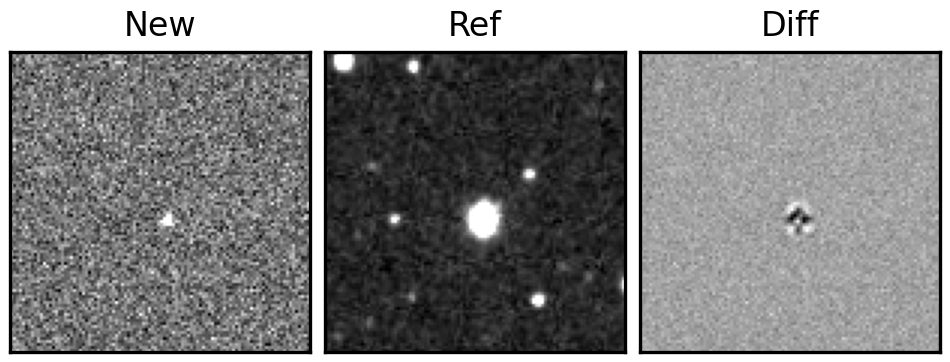
Label: bogus